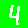
Digit: 4